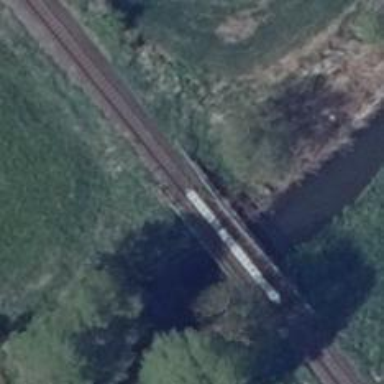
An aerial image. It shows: Bridge over railway line.